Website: lowes
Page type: payment
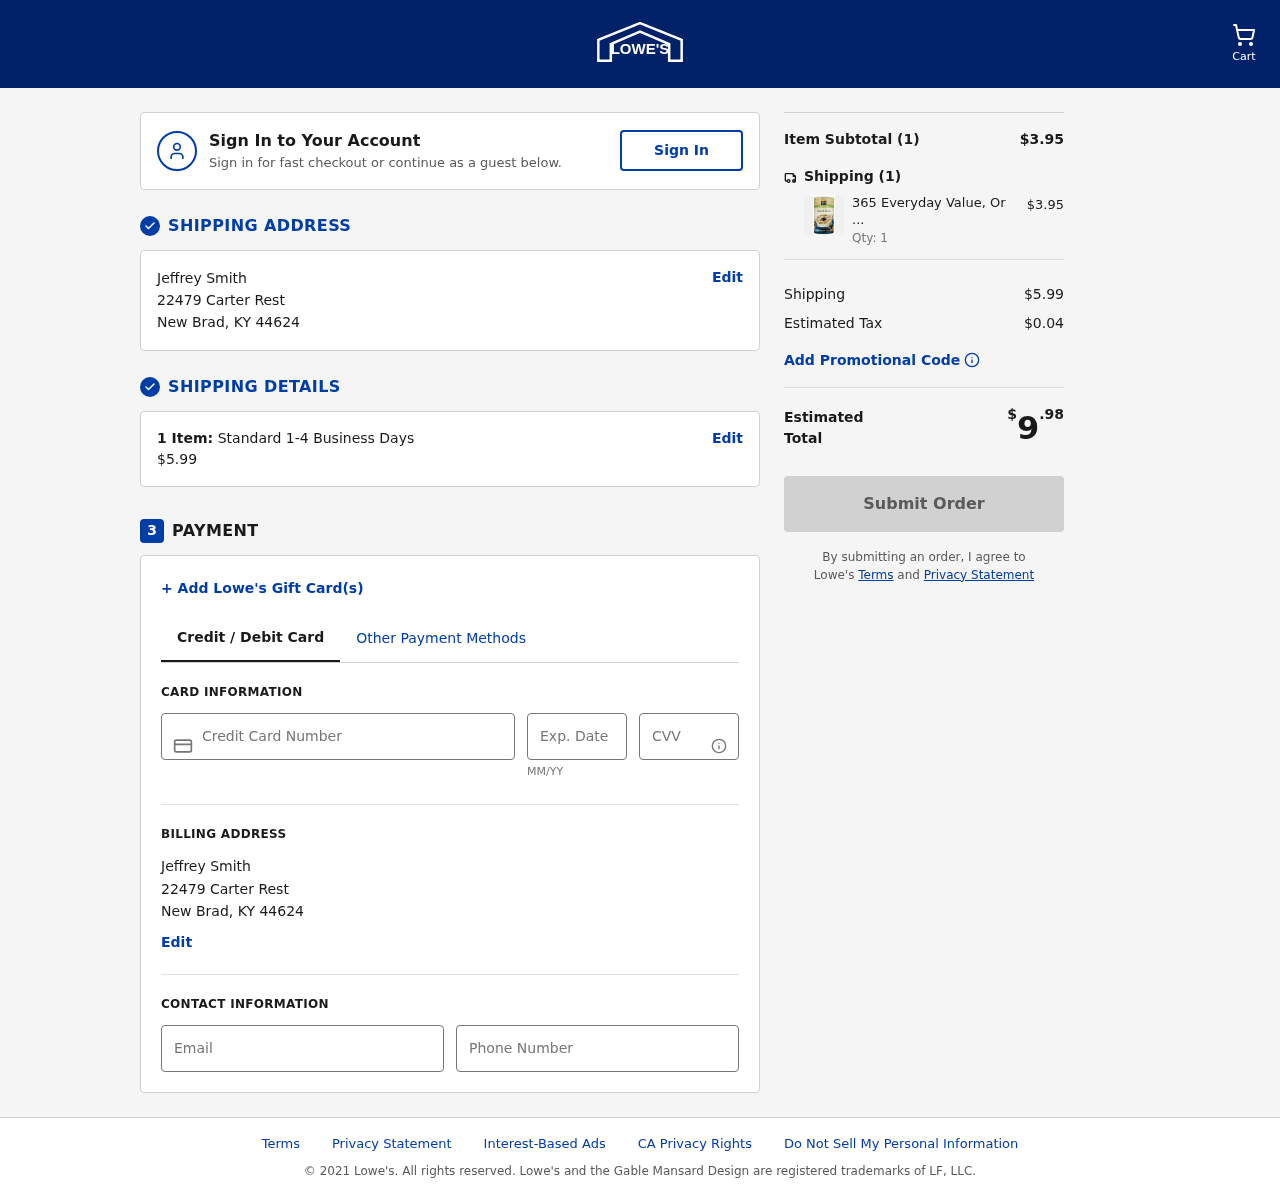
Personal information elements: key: PII_CARD_CVV
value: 623
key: PII_CARD_EXPIRY
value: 04/29
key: PII_CARD_NUMBER
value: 6546 6072 7377 0560
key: PII_CITY
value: New Brad
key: PII_EMAIL
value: jeffrey_smith@gmail.com
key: PII_FULLNAME
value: Jeffrey Smith
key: PII_PHONE
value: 3954571418
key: PII_POSTCODE
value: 44624
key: PII_STATE_ABBR
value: KY
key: PII_STREET
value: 22479 Carter Rest
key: PII_FULLNAME2
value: Jeffrey Smith
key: PII_STREET2
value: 22479 Carter Rest
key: PII_CITY2
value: New Brad
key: PII_STATE_ABBR2
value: KY
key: PII_POSTCODE2
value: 44624
Product elements: key: PRODUCT1_NAME
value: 365 Everyday Value, Organic Quick Oats, 18 oz
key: PRODUCT1_PRICE
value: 3.95
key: PRODUCT1_QUANTITY
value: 1
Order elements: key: ORDER_NUM_ITEMS
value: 1
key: ORDER_SHIPPING_COST
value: $5.99
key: ORDER_NUM_ITEMS2
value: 1
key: ORDER_SUBTOTAL
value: $3.95
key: ORDER_NUM_ITEMS3
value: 1
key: ORDER_SHIPPING_COST2
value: $5.99
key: ORDER_TAX
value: $0.04
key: ORDER_TOTAL
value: $9.98